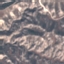
Land use / land cover: HerbaceousVegetation